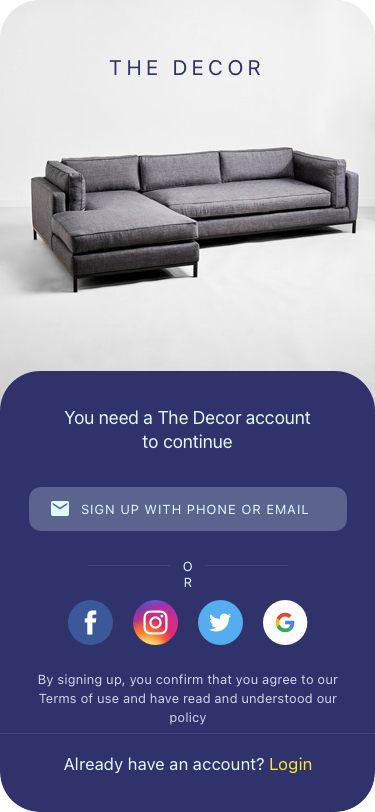
Text in this UI design:
THE DECOR
SIGN UP WITH PHONE OR EMAIL
By signing up, you confirm that you agree to our Terms of use and have read and understood our policy
Already have an account? Login
You need a The Decor account to continue
OR